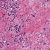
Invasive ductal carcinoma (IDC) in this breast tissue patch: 1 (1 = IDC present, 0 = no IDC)